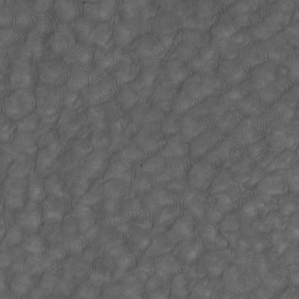
Label: non_frost